Interaction volume radius: 5 \u00c5
Interaction volume height: 15 \u00c5
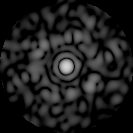
Disorder parameter: 0.8791